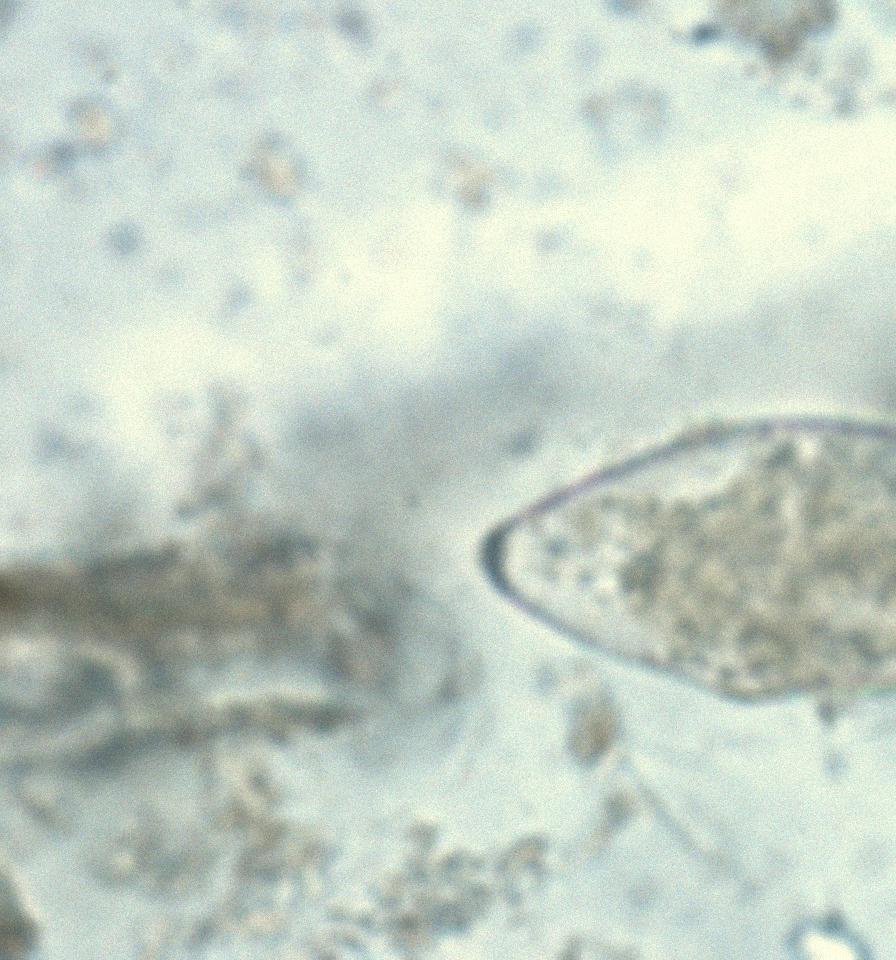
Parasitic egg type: Fasciolopsis buski